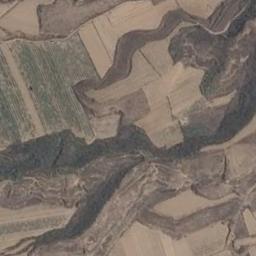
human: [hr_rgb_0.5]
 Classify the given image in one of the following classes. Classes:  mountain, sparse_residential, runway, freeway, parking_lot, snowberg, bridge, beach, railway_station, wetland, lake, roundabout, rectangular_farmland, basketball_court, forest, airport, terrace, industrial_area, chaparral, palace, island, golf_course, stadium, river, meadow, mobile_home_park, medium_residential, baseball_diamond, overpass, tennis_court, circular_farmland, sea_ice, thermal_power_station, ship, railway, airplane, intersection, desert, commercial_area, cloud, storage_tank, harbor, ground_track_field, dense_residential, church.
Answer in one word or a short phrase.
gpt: terrace